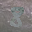
Label: 8